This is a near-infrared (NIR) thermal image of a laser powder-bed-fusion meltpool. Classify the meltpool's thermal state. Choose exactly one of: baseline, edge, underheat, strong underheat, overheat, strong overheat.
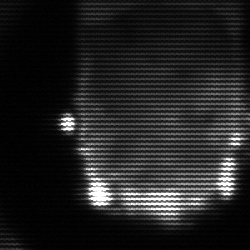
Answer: baseline